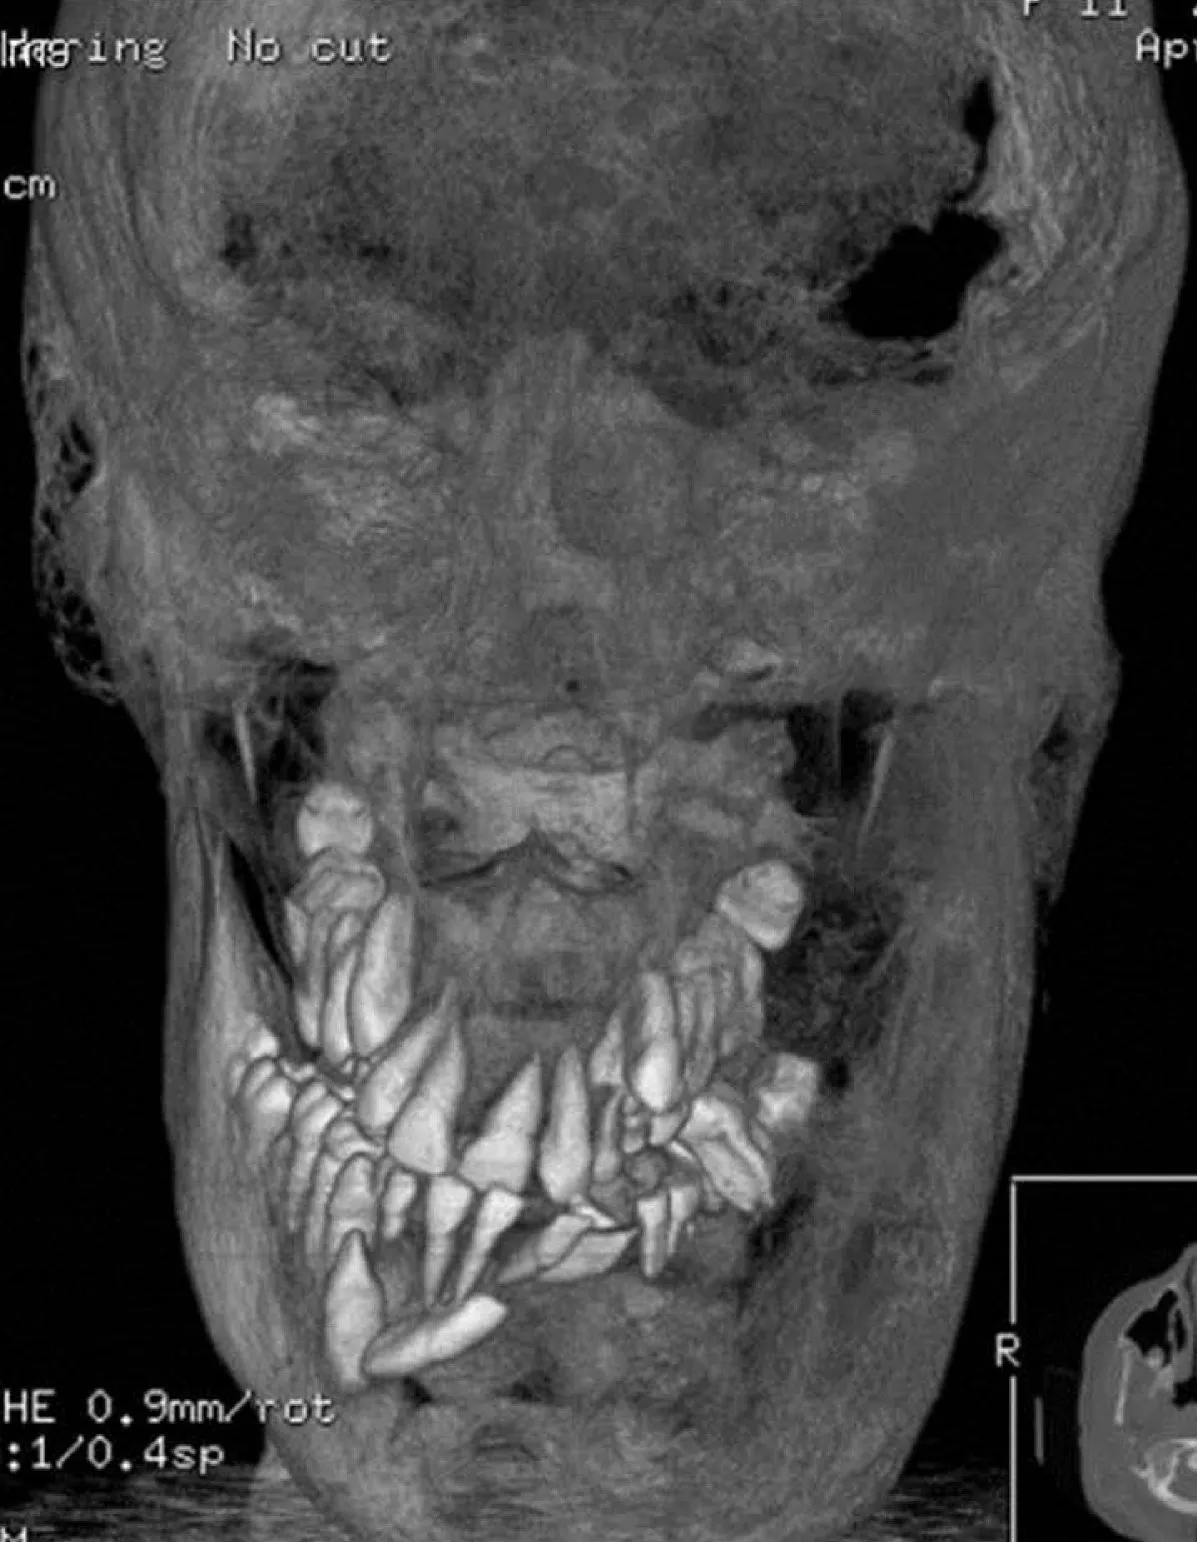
Three-dimensional reconstruction with volume rendering from a computed tomography scan of her skull. Shows facial disfigurement due to extended bone distensions with mixed radiolucent and sclerotic focal lesions.
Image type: radiology (ct)